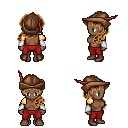
a pixel art fantasy rpg character, female body template, human, dark skin, gold arm armor, red pants, brown princess hairstyle, leather cap, white cloth bracers, brown shoes, four views (front, back, left, right), 2x2 character sprite sheet, small pixel art, hard edges, no anti-aliasing